Field crop: maize
Growth stage: 2
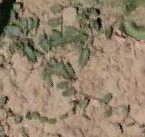
Species: convolvulus